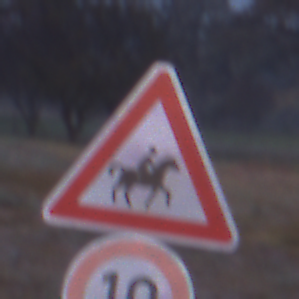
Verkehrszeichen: ReiterLinks
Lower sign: Geschwindigkeit10
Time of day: SunriseSunset
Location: Outdoor (Nature)
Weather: Clear
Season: NotSpecified
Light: Natural